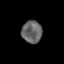
Tissue: lung
Cell type: Epithelial cells
Senescence score: 0.1651
Nuclear area (px): 450
Mean DAPI intensity: 99.496